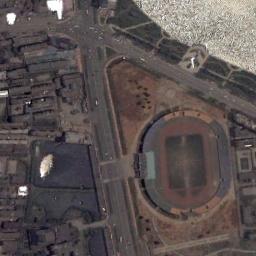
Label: stadium